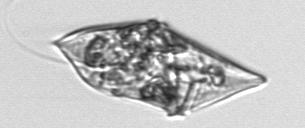
Label: Gyrodinium